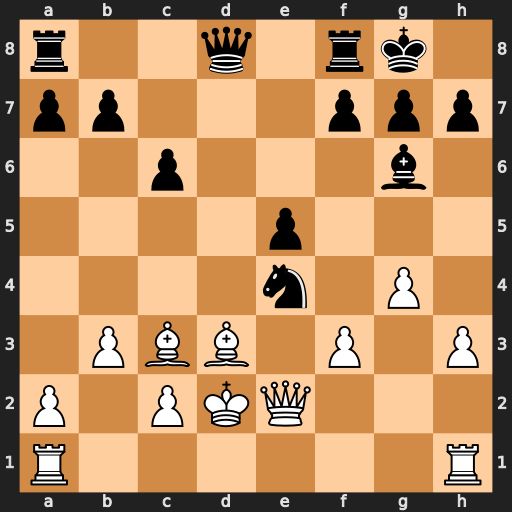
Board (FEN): r2q1rk1/pp3ppp/2p3b1/4p3/4n1P1/1PBB1P1P/P1PKQ3/R6R
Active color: w
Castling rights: -
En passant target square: -
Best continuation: fxe4